Group 1:
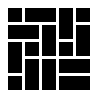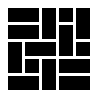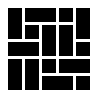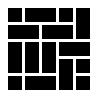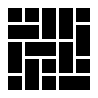
Group 2:
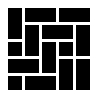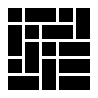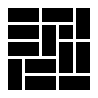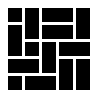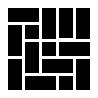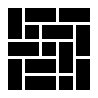
Rule separating the two groups: "Fault line" present vs. not
Author: Jago Collins